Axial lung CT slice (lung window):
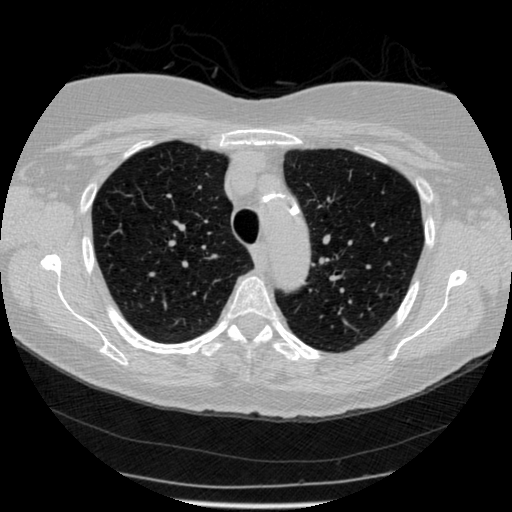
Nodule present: no